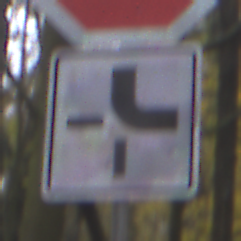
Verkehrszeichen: VerlaufVorfahrtsstrasse4
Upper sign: Stop
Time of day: MorningAfternoon
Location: Outdoor (Nature)
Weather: Overcast
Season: Autumn
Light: Natural